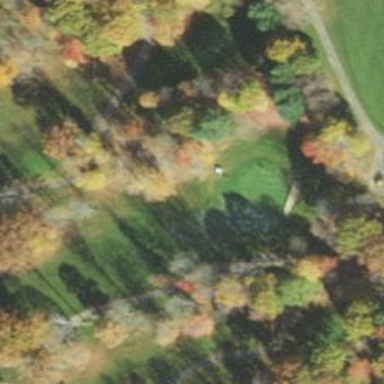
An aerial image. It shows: Golf tee.